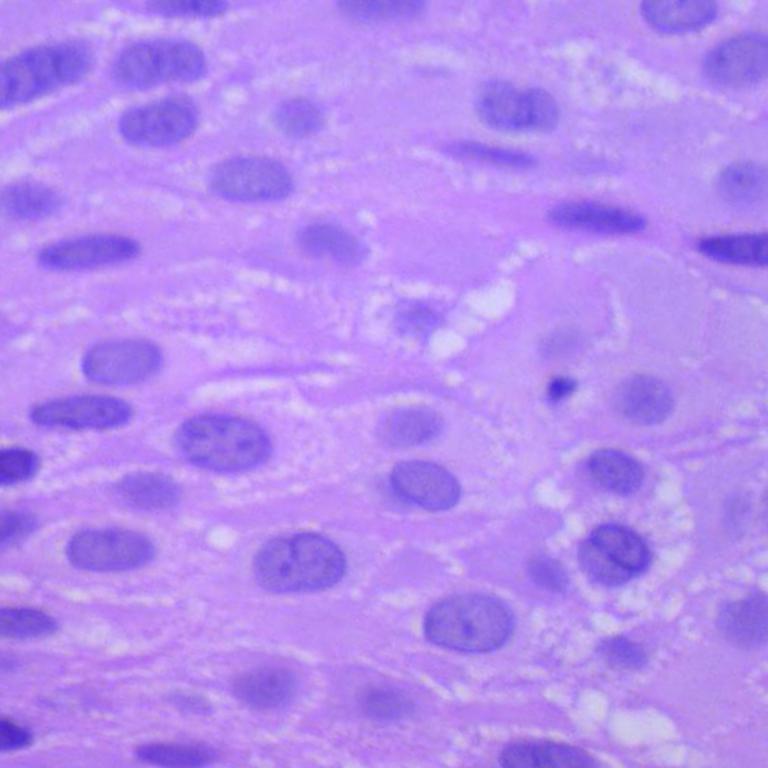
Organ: lung
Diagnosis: squamous carcinomas